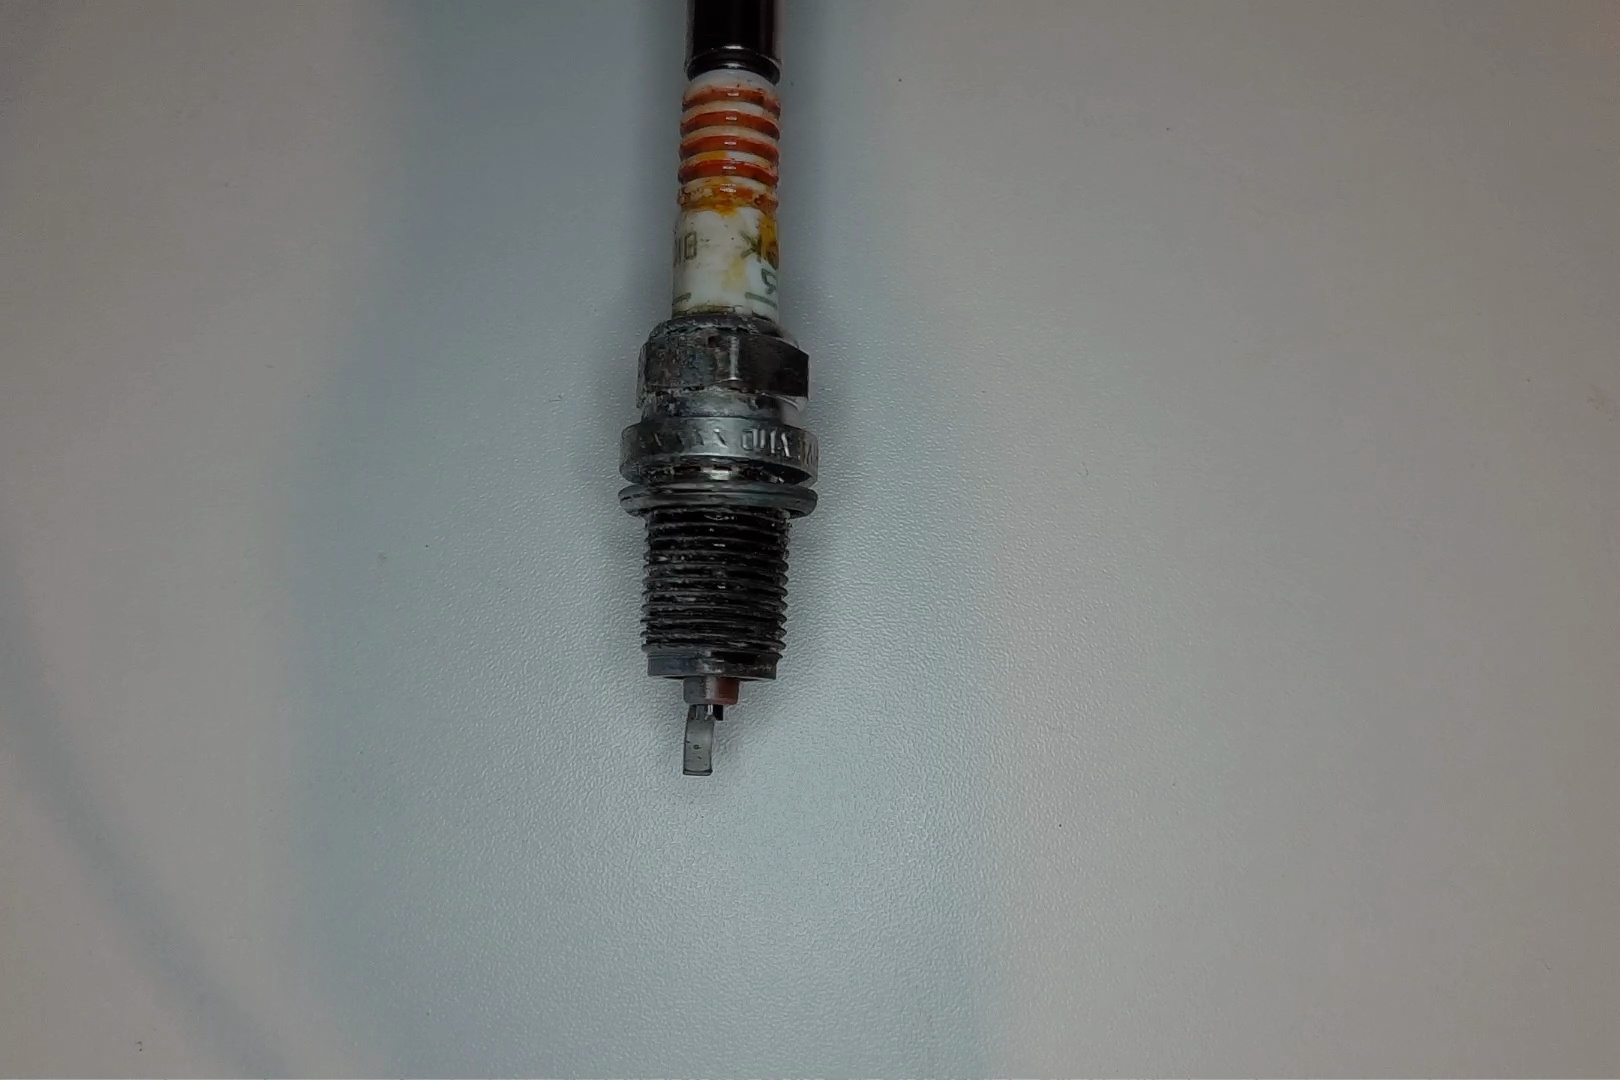
Label: anomaly